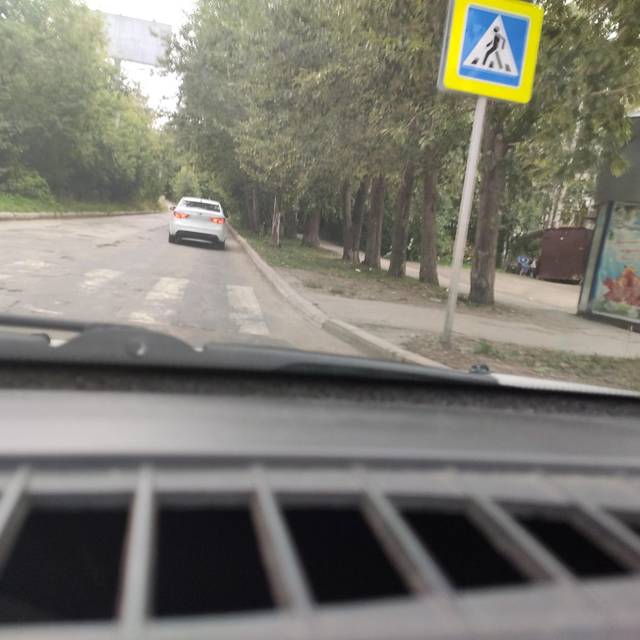
Region: Russia
Coordinates: 57.994, 56.209